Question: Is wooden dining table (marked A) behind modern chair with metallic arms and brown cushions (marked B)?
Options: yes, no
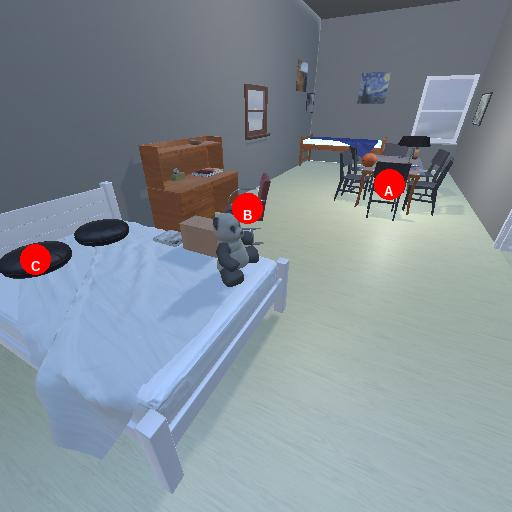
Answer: yes